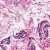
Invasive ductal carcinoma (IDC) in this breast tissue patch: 0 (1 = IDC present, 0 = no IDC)